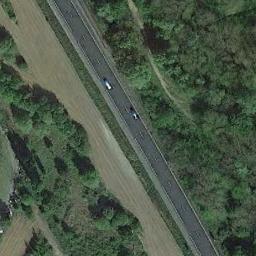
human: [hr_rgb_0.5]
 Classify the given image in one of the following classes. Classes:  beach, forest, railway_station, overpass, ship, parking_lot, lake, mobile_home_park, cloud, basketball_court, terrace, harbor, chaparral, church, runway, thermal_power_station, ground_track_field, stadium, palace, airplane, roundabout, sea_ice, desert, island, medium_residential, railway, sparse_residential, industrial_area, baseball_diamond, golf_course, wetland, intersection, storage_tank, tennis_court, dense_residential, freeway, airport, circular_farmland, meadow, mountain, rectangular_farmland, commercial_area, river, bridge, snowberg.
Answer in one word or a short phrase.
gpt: freeway